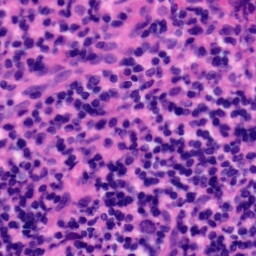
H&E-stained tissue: Tonsil